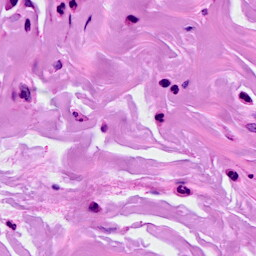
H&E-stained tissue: Breast